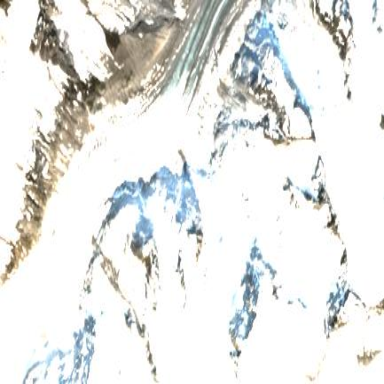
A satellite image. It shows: Stunning view of glacier.